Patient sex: F
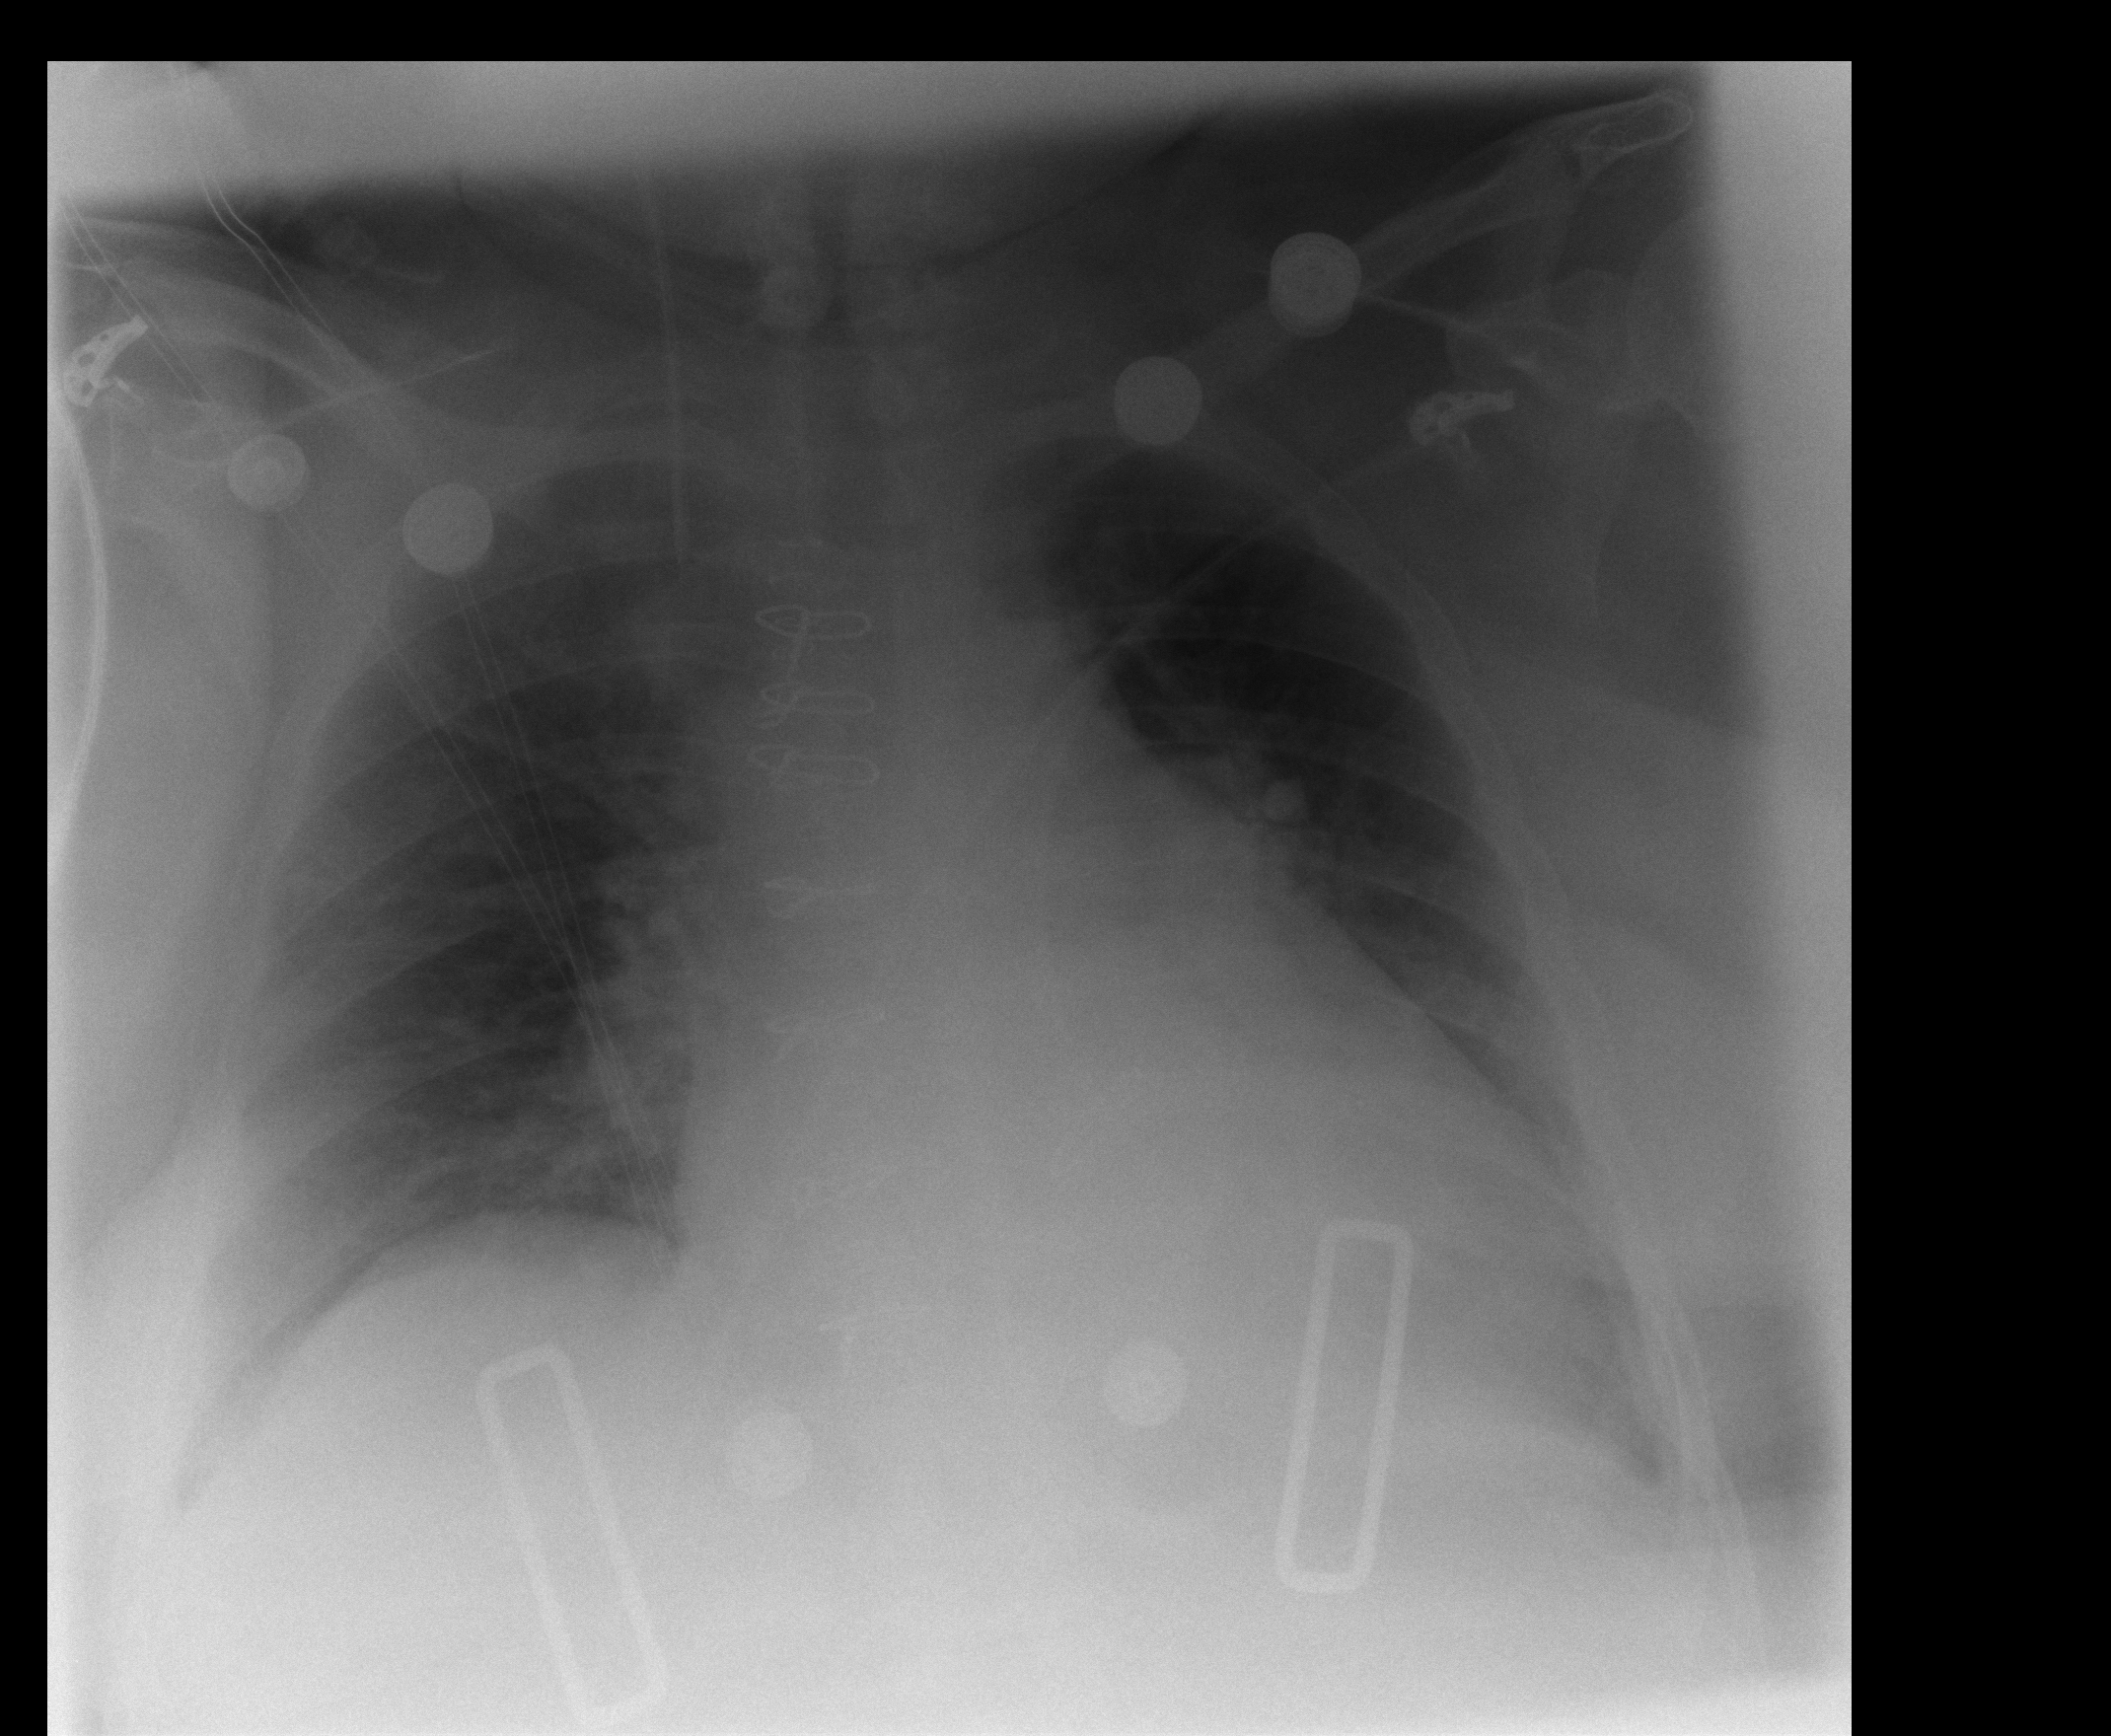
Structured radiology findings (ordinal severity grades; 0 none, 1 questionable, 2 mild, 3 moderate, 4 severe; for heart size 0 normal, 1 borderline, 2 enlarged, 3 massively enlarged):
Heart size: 2
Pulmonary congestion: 2
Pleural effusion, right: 0
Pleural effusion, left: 2
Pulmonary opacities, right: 0
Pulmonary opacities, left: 0
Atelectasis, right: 2
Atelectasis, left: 2